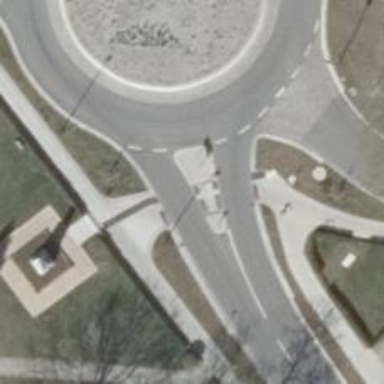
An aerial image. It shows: Uncontrolled crossing with traffic-calming island.